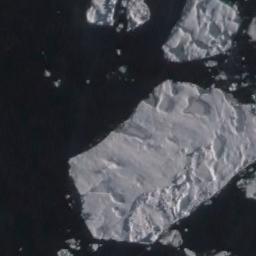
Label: sea_ice